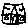
Label: house